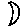
Label: moon